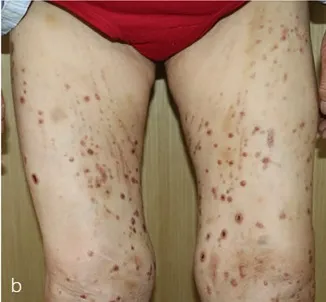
(A-D) Multiple umbilicated papules and nodules with a central keratotic crust on the patient's trunk and limbs.
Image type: medical_photograph (skin_photograph)